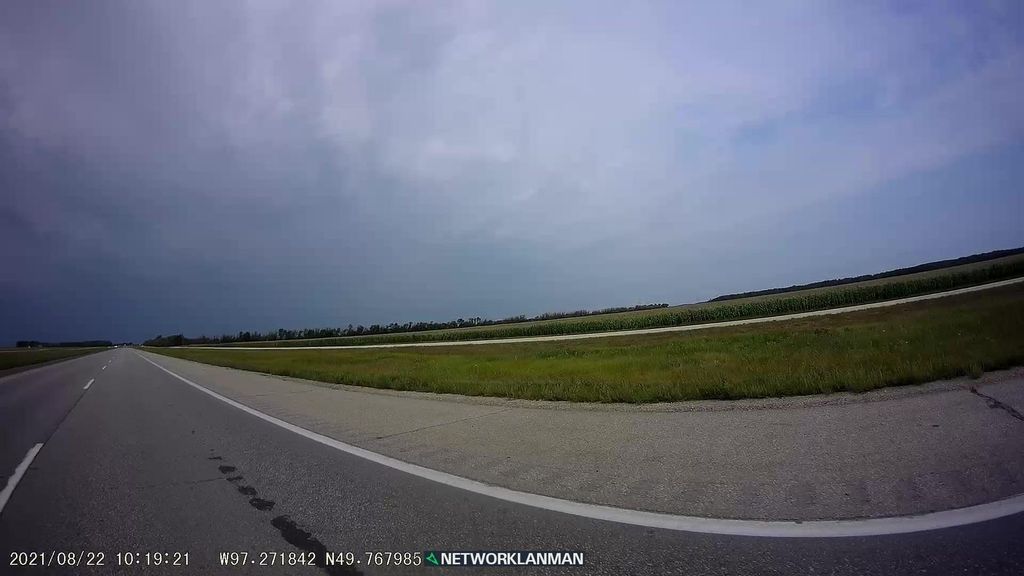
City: winnipeg